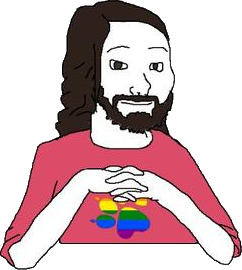
Label: 5_Abusive_Wife